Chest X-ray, PA view. Patient: 35 years old, sex M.
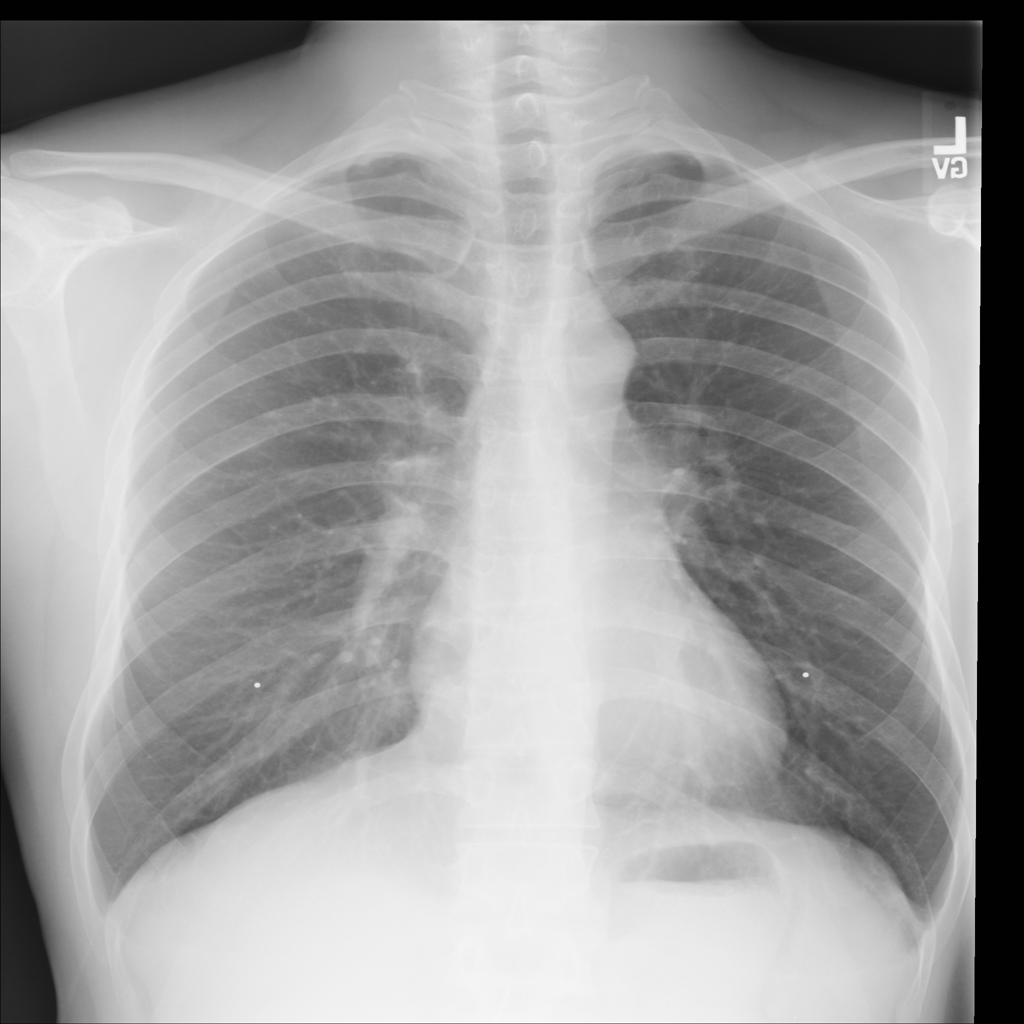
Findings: No Finding